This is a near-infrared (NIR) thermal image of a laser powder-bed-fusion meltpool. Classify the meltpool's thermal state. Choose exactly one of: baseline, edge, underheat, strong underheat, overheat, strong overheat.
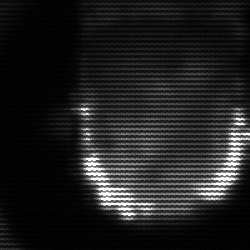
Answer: baseline